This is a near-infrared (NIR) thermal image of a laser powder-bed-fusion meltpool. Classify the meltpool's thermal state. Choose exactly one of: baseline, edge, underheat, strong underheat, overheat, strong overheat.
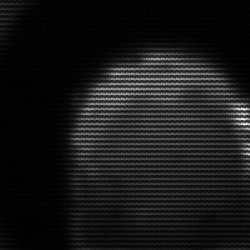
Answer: edge